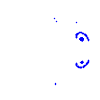
Particle: pion